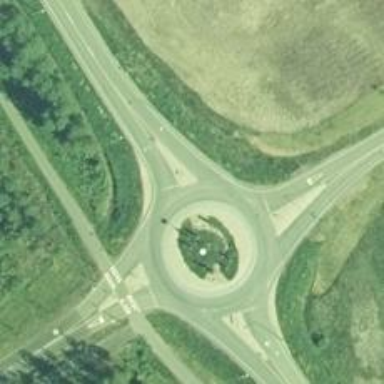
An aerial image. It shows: Roundabout at tertiary road junction.